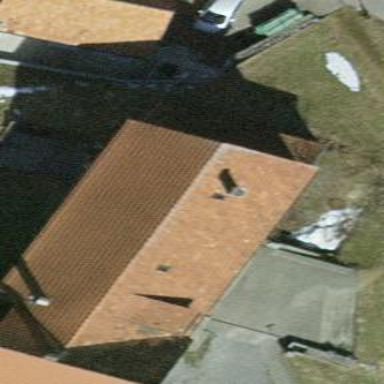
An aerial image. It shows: Simple house.